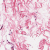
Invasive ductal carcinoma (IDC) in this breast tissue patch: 0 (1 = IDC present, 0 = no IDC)